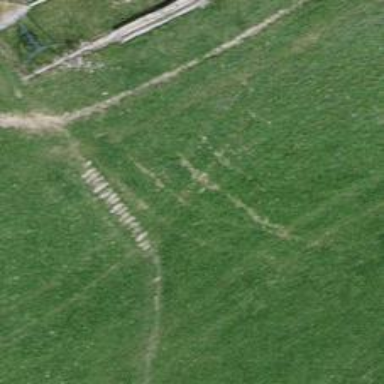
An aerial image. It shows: Path covered with grass.